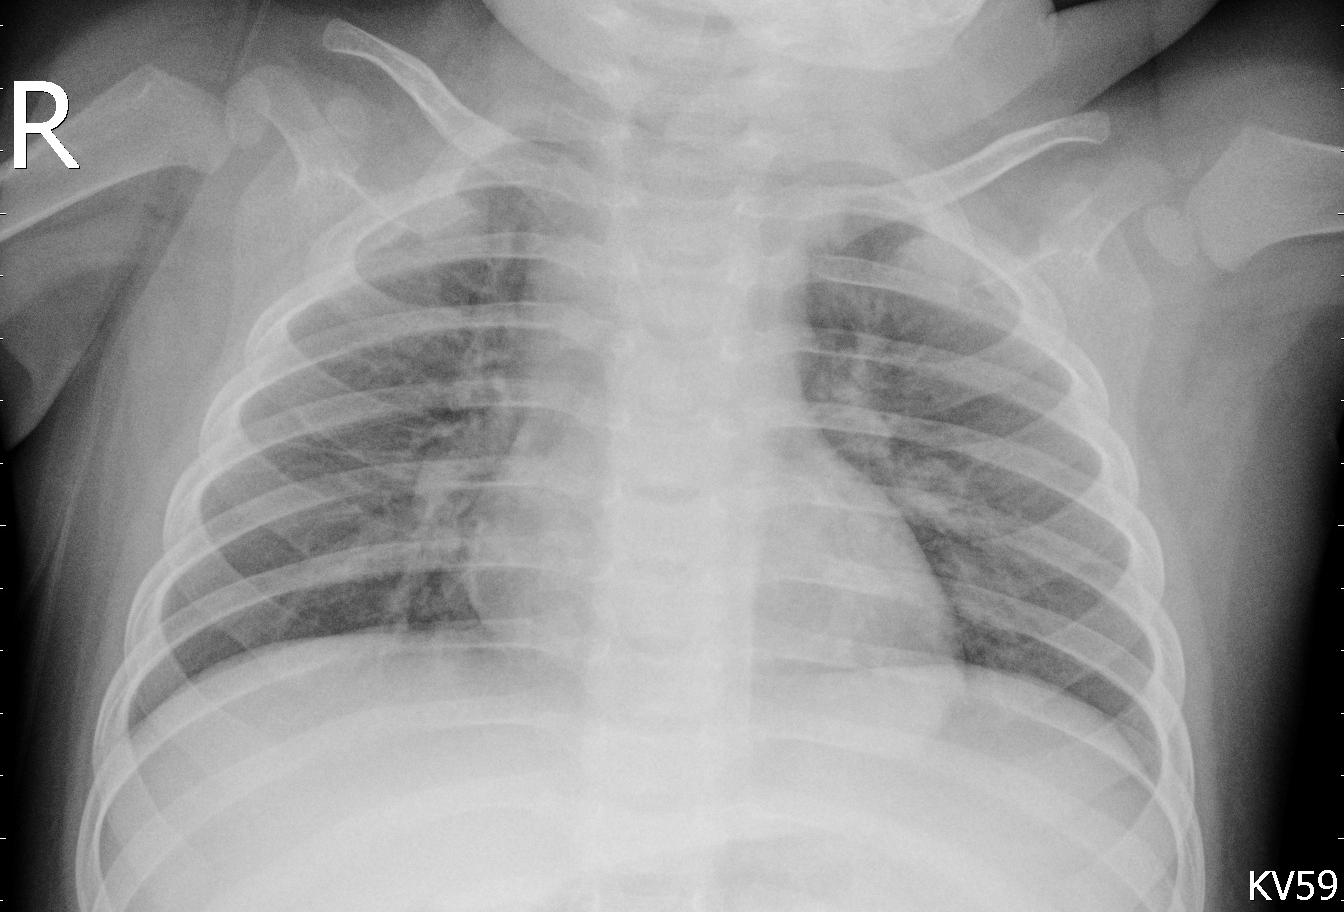
Diagnosis: PNEUMONIA